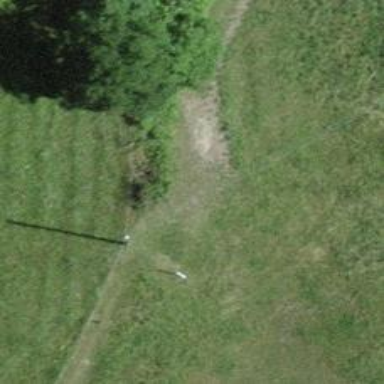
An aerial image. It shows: Minor power line.